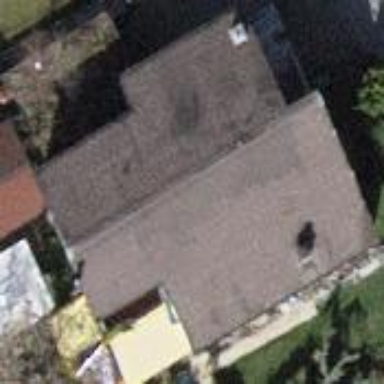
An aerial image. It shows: Detached building with gabled roof.